Question: I'm using dotCover to analyze code coverage of my unit tests, and I'm getting some strange results... I have an iterator method for which the coverage is not complete, but the statements that are not covered are just the closing braces at the end of the method.
Here's the method I'm testing:
'''
public static IEnumerable<T> CommonPrefix<T>(
this IEnumerable<T> source,
IEnumerable<T> other,
IEqualityComparer<T> comparer)
{
source.CheckArgumentNull("source");
other.CheckArgumentNull("other");
return source.CommonPrefixImpl(other, comparer);
}
private static IEnumerable<T> CommonPrefixImpl<T>(
this IEnumerable<T> source,
IEnumerable<T> other,
IEqualityComparer<T> comparer)
{
comparer = comparer ?? EqualityComparer<T>.Default;
using (IEnumerator<T> en1 = source.GetEnumerator(),
en2 = other.GetEnumerator())
{
while (en1.MoveNext() && en2.MoveNext())
{
if (comparer.Equals(en1.Current, en2.Current))
yield return en1.Current;
else
yield break;
}
} // not covered
} // not covered
'''
The unit test:
'''
[Test]
public void Test_CommonPrefix_SpecificComparer()
{
var first = new[] { "Foo", "Bar", "Baz", "Titi", "Tata", "Toto" };
var second = new[] { "FOO", "bAR", "baz", "tata", "Toto" };
var expected = new[] { "Foo", "Bar", "Baz" };
var actual = first.CommonPrefix(second, StringComparer.CurrentCultureIgnoreCase);
Assert.That(actual, Is.EquivalentTo(expected));
}
'''
And the coverage results:

I assume the closing brace of the 'using' block is actually the calls to 'Dispose' on the enumerators; but then, why is it not executed? I first suspected that NUnit wasn't disposing the enumerators, but I get the same result if I do a foreach on 'actual'.
As for the second uncovered closing brace, I have no idea what it stands for... I guess it's related to how the compiler transforms the iterator block.
Can anyone shed some light on what these two "statements" are, and why they are not executed ?
---
'CommonPrefixImpl'
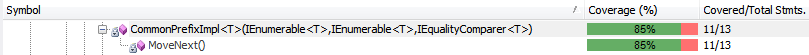
Answer: One of the problems with iterator methods is that the compiler generates a rather large and complex state machine to manage the deferred execution of the code within the iterator method. This usually generates a class or two. These classes are meant to deal with the general case and not your specific case, so there's likely at least a bit of code in there that is never used. You can look at what is generated by looking at your assembly with tools like ILSpy, JustDecompile or Reflector. It will show the classes in your assembly generated by the C# compiler (usually class names containing '<', etc.)
What the profiler knows about is how the PDB associates to your code and despite the possibility that all of the code possibly being executed, there's still a possibility that not all of the code generated by the compiler got executed. The profiler probably doesn't know this and simply says that a certain percentage (less than 100) of a particular iterator method got executed.
One of the things likely getting generated is exception handling code. Because the compiler doesn't know your code won't or possibly can't generate an exception it will still generate code to compensate for an exception--it needs to keep it's state from becoming corrupt. I bet if you included a way to throw an exception in various places in your iterator method based on some flag and ran the method twice (once without exceptions and once with exceptions in the same run) that the percentages would be different--likely higher because the generated exception handling code would then be exercised.
The fact that the end of the method "seems" to not be executed is likely because that code is part of a different method in the state machine that gets executed and the compiler never generates an association from that generated code to the code in your class.
to get a better understanding of what the compiler is doing and see an example of the type of code it generates see section in the C# spec (<URL>